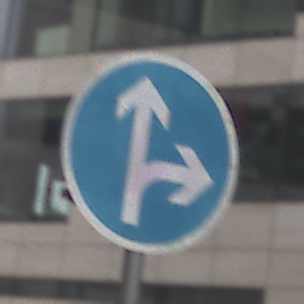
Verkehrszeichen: VorgeschriebeneFahrtrichtungGeradeausOderRechts
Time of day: Midday
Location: Outdoor (Urban)
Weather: Overcast
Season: NotSpecified
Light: Natural